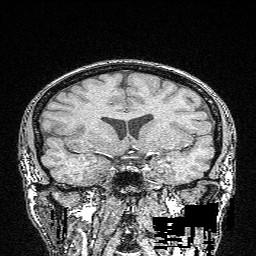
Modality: FLASH
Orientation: sagittal
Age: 25
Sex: male